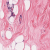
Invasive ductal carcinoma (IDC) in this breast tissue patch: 0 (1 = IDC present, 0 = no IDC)